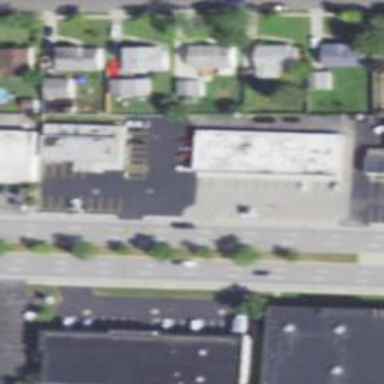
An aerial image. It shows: Retail area.